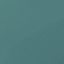
Land use / land cover class: SeaLake